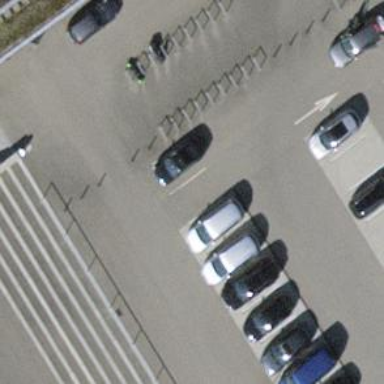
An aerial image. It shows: Bollard barrier.